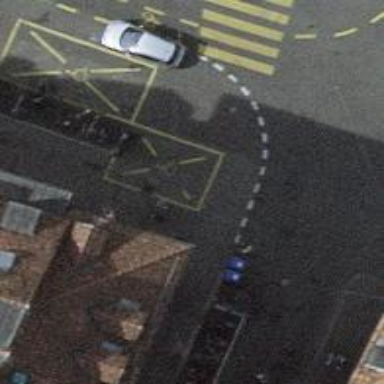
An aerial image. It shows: Sidewalk with the kerb on the right side.